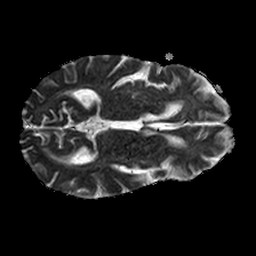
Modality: ADC
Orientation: axial
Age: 66
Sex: male
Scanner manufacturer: philips
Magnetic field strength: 1.5 T
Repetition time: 3.531 s
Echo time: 0.06922 s